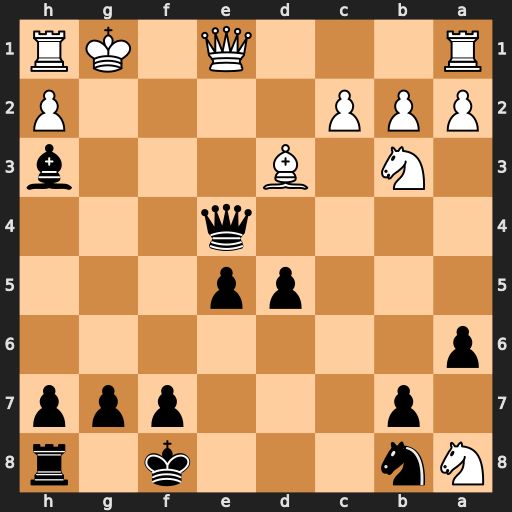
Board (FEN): Nn3k1r/1p3ppp/p7/3pp3/4q3/1N1B3b/PPP4P/R3Q1KR
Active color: b
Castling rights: -
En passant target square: -
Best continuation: Qg2#